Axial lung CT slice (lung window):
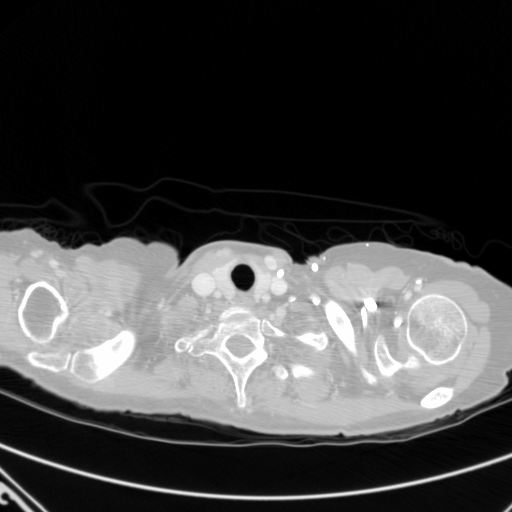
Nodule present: no